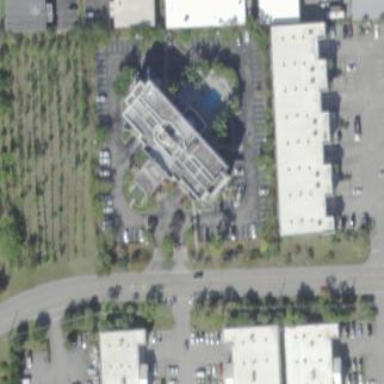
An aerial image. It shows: Hotel building.